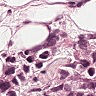
Metastatic tissue present: yes